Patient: sex M, age 64
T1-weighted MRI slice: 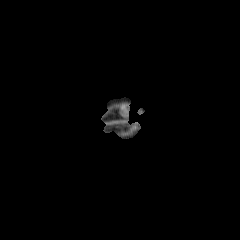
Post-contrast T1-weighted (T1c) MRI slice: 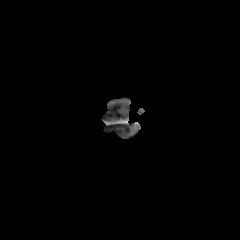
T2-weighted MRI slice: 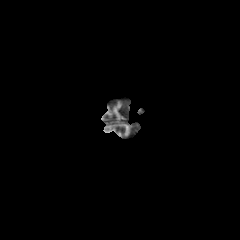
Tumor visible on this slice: no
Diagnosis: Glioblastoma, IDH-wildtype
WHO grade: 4